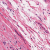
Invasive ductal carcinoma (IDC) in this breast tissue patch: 0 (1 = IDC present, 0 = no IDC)